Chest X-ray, AP view. Patient: 36 years old, sex F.
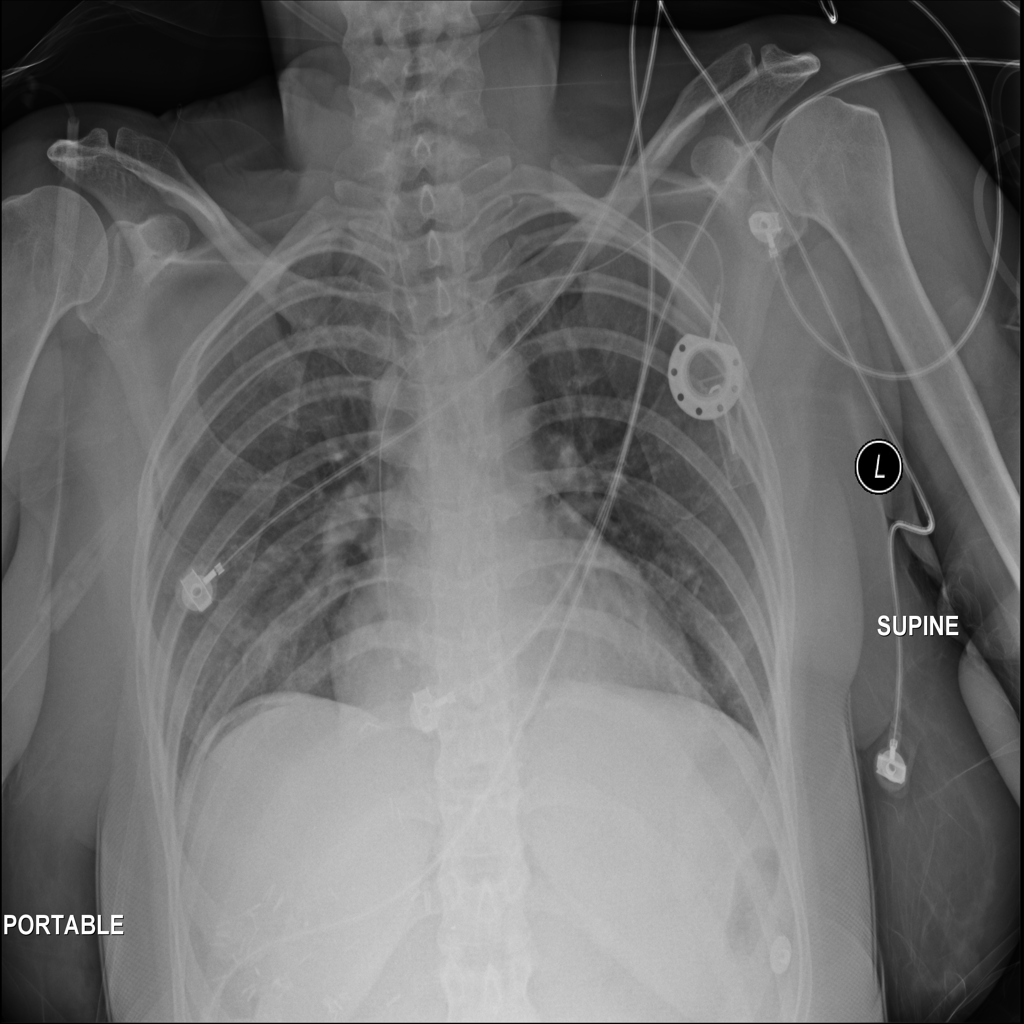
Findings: No Finding